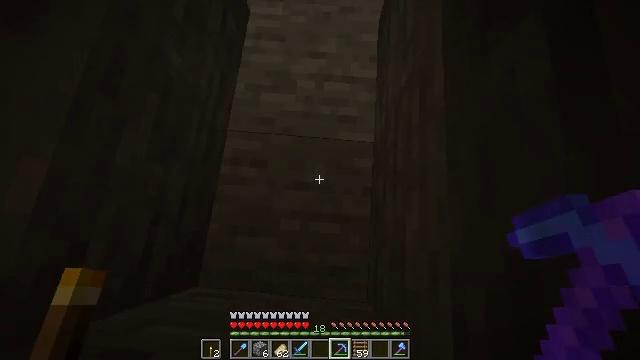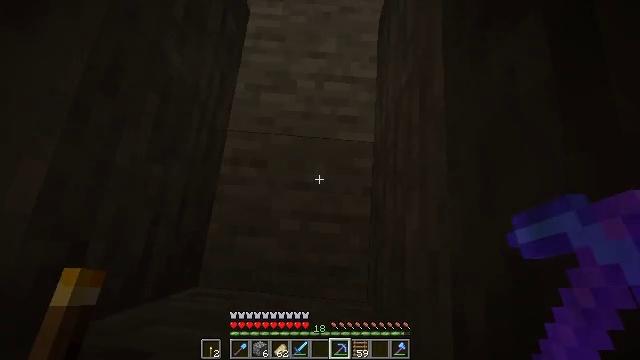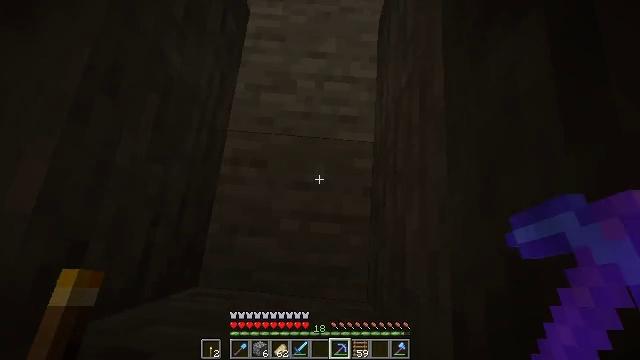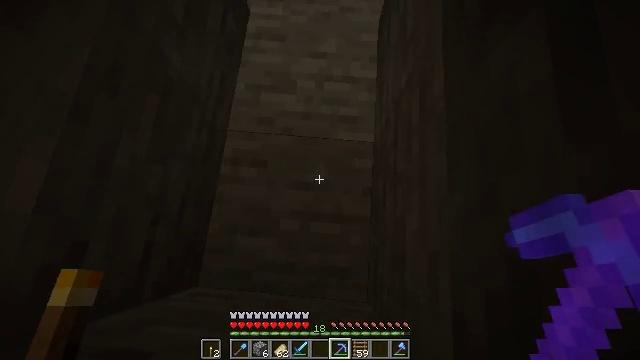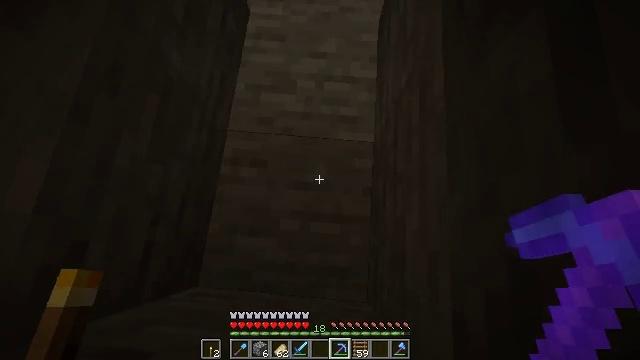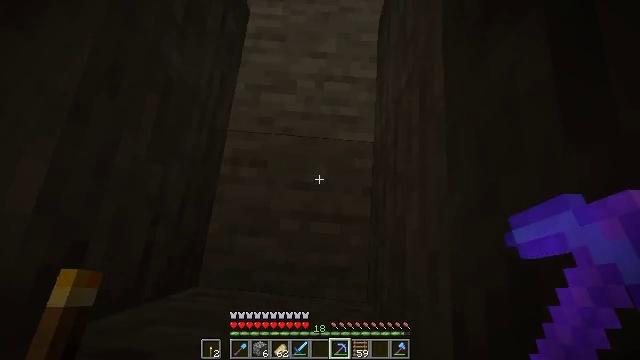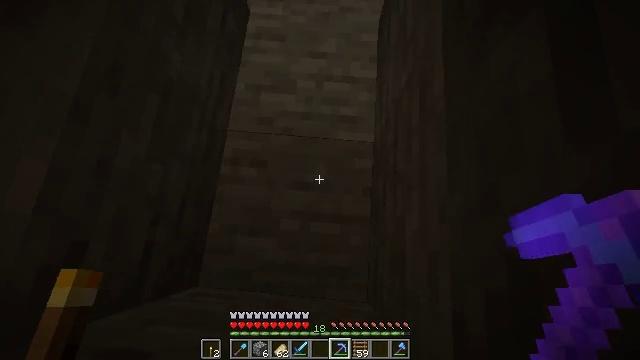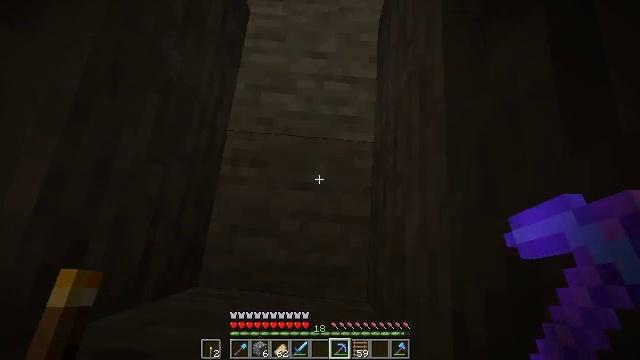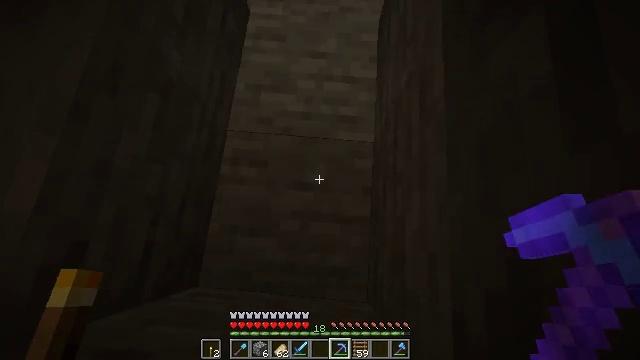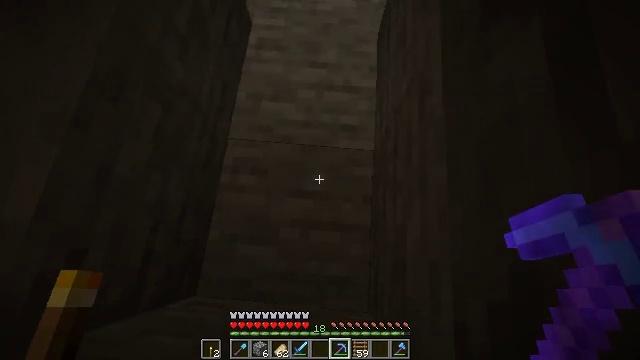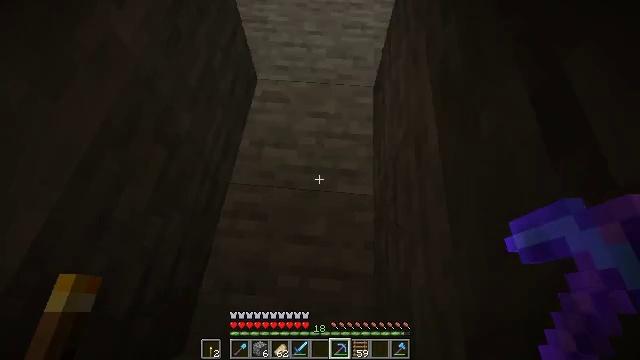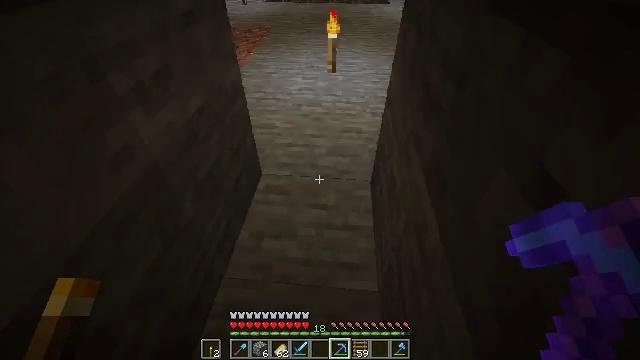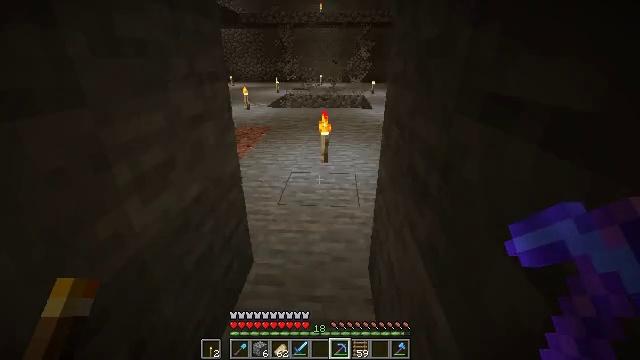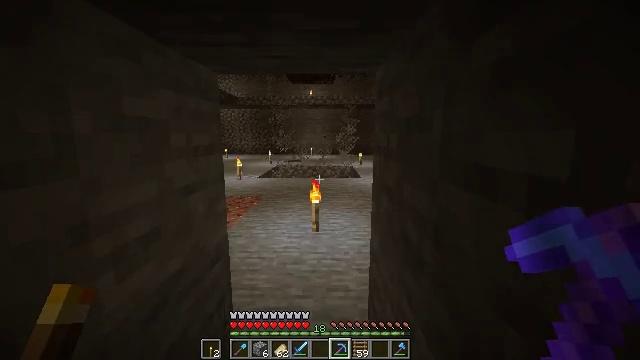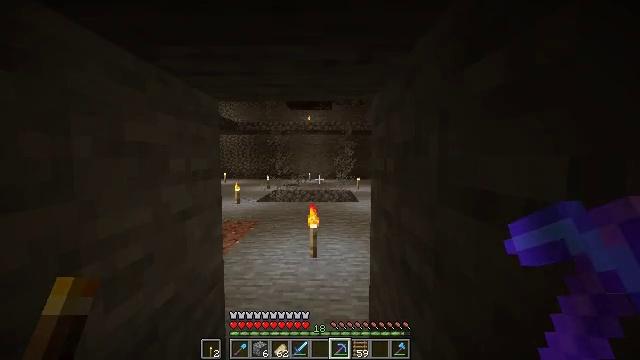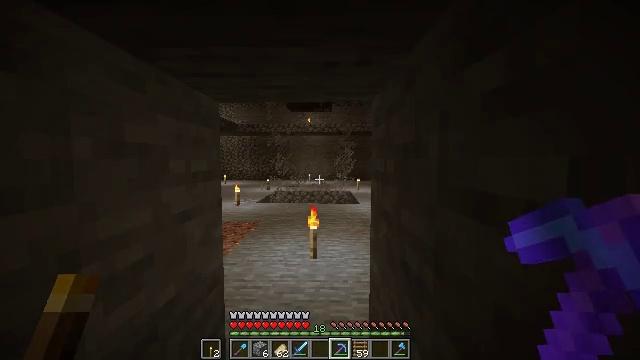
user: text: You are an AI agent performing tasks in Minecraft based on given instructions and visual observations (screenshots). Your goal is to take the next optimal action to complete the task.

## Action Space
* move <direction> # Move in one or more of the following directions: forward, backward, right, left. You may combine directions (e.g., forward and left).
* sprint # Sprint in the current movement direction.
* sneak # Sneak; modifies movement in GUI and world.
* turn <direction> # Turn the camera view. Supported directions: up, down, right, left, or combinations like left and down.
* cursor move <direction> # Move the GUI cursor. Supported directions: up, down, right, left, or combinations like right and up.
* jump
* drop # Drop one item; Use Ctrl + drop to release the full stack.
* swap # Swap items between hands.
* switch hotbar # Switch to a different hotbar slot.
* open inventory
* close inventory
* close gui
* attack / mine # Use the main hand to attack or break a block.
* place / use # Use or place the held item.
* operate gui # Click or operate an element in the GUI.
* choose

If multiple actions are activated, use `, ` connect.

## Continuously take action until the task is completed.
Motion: motion action
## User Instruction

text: Collect the ladder block.
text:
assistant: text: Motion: no_op
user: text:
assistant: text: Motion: no_op
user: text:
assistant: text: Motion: no_op
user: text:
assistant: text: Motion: no_op
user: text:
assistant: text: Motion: no_op
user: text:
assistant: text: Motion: no_op
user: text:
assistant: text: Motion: no_op
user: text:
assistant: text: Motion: no_op
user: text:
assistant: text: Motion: turn up
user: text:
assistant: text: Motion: turn up
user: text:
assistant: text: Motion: turn up
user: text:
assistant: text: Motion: turn right and up
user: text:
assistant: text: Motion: turn right and up
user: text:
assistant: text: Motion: turn up
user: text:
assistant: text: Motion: no_op
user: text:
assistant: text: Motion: no_op
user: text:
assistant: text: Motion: no_op
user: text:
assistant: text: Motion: no_op
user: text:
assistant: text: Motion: no_op
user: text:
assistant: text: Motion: no_op
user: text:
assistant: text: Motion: turn left and down
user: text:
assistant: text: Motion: turn left and down
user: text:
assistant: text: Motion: turn left
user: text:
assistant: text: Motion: turn down
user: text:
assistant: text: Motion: turn down
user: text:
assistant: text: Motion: no_op
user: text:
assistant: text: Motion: no_op
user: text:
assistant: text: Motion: no_op
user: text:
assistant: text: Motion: no_op
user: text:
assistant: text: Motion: no_op